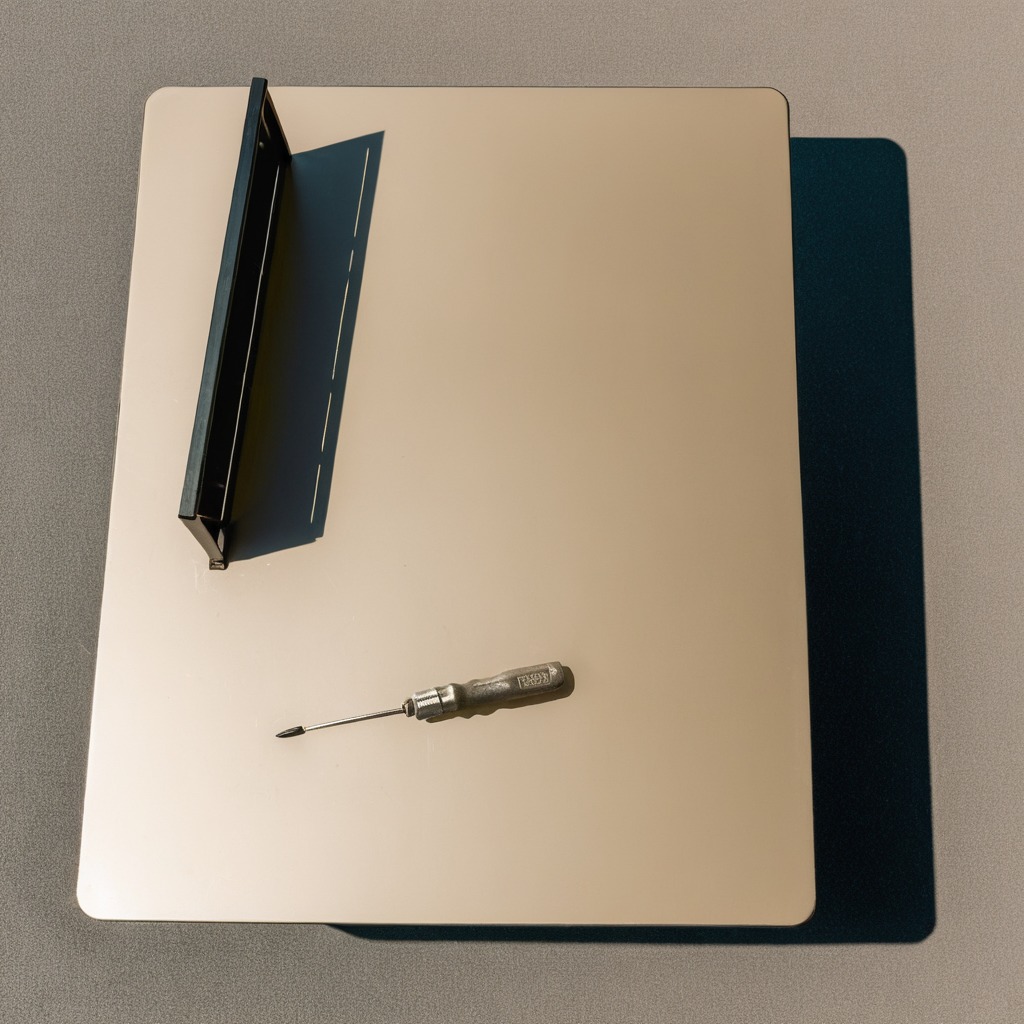
A screwdriver lying on the table in a temporary outdoor tool station.